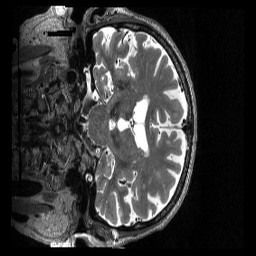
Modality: T2w
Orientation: coronal
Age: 80
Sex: male
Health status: healthy
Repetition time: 3.2 s
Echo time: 0.563 s